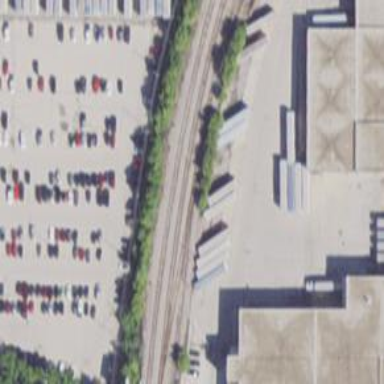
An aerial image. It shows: Railway spur service.